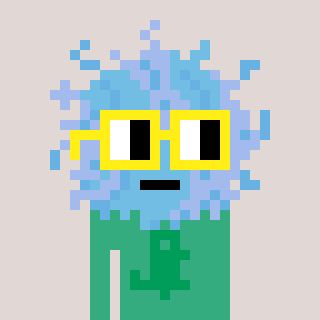
a pixel art character with square yellow glasses, a lint-shaped head and a teal-colored body on a warm background